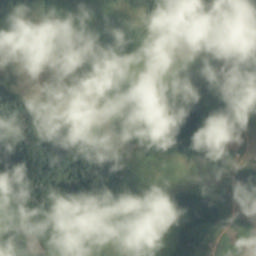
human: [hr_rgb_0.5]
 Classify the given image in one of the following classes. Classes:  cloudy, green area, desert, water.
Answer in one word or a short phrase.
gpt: cloudy